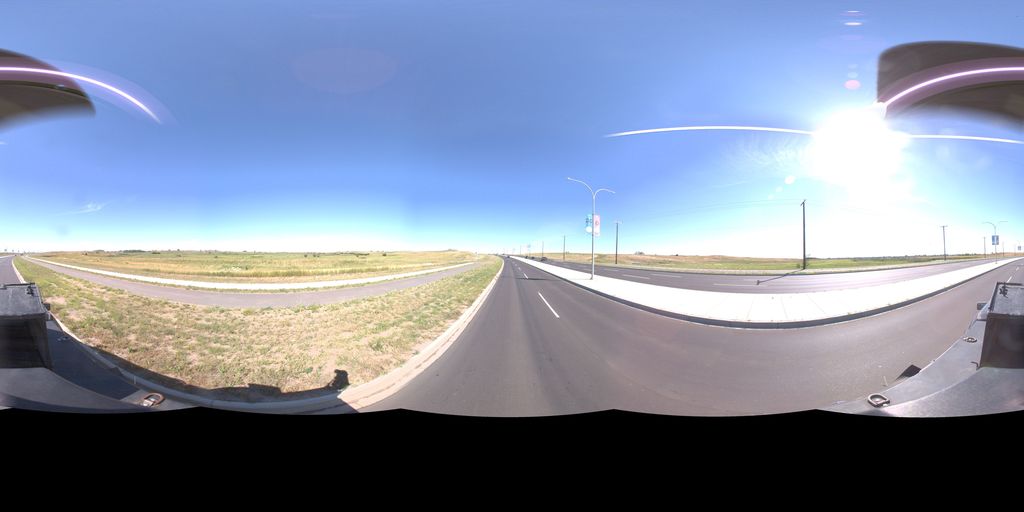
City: saskatoon